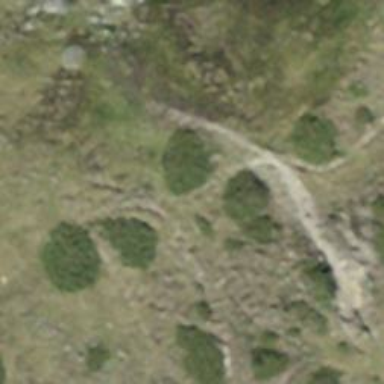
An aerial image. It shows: Path.